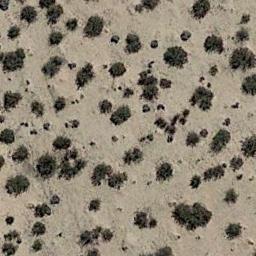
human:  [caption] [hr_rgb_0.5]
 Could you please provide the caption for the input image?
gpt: There are some dry bushes make up the chaparral on the desert .

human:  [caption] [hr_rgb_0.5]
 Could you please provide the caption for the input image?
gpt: Chaparral is evenly distributed on the sand .

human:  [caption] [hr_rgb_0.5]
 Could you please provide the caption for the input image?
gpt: Some disconnected chaparrals of different sizes grow in the desert .

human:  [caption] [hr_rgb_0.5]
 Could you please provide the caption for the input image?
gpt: In this jungle, Only the little vegetation can be seen .

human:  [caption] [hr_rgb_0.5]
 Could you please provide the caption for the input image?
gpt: The chaparral is scattered and sparse .